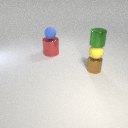
small brown metal cylinder to the right of large red metal cylinder